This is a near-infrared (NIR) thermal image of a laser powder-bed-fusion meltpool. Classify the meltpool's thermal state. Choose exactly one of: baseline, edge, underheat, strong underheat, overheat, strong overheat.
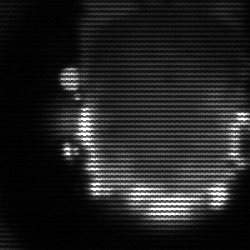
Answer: baseline